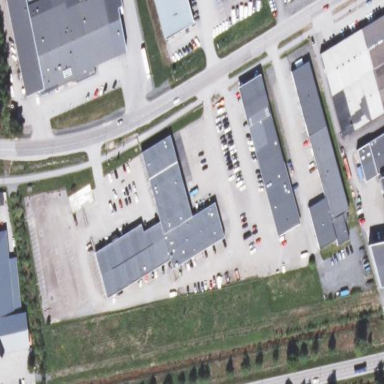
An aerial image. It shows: Building that houses car shop.